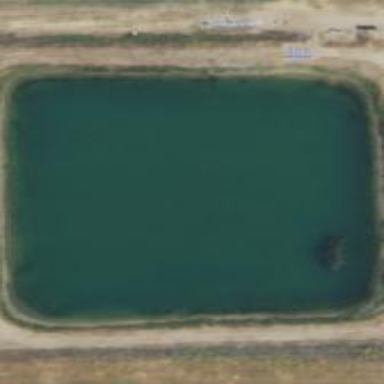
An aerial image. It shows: Water reservoir used for water storage.